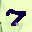
Label: 7